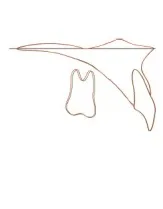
Superimposed on the palatal plane at the ANS.
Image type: radiology (x_ray)